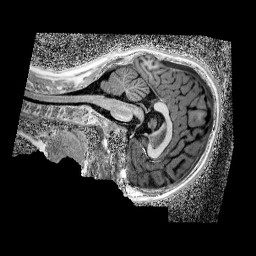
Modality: UNIT1_denoised
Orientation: sagittal
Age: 11
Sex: male
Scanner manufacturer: siemens
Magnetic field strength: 3 T
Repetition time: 4 s
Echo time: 0.00299 s